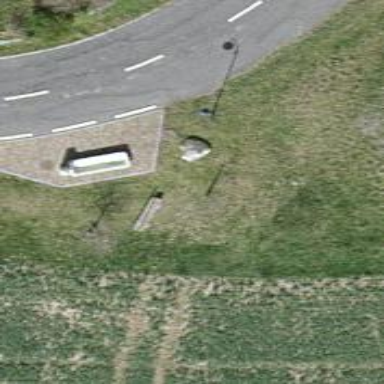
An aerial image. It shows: Bench.